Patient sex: M
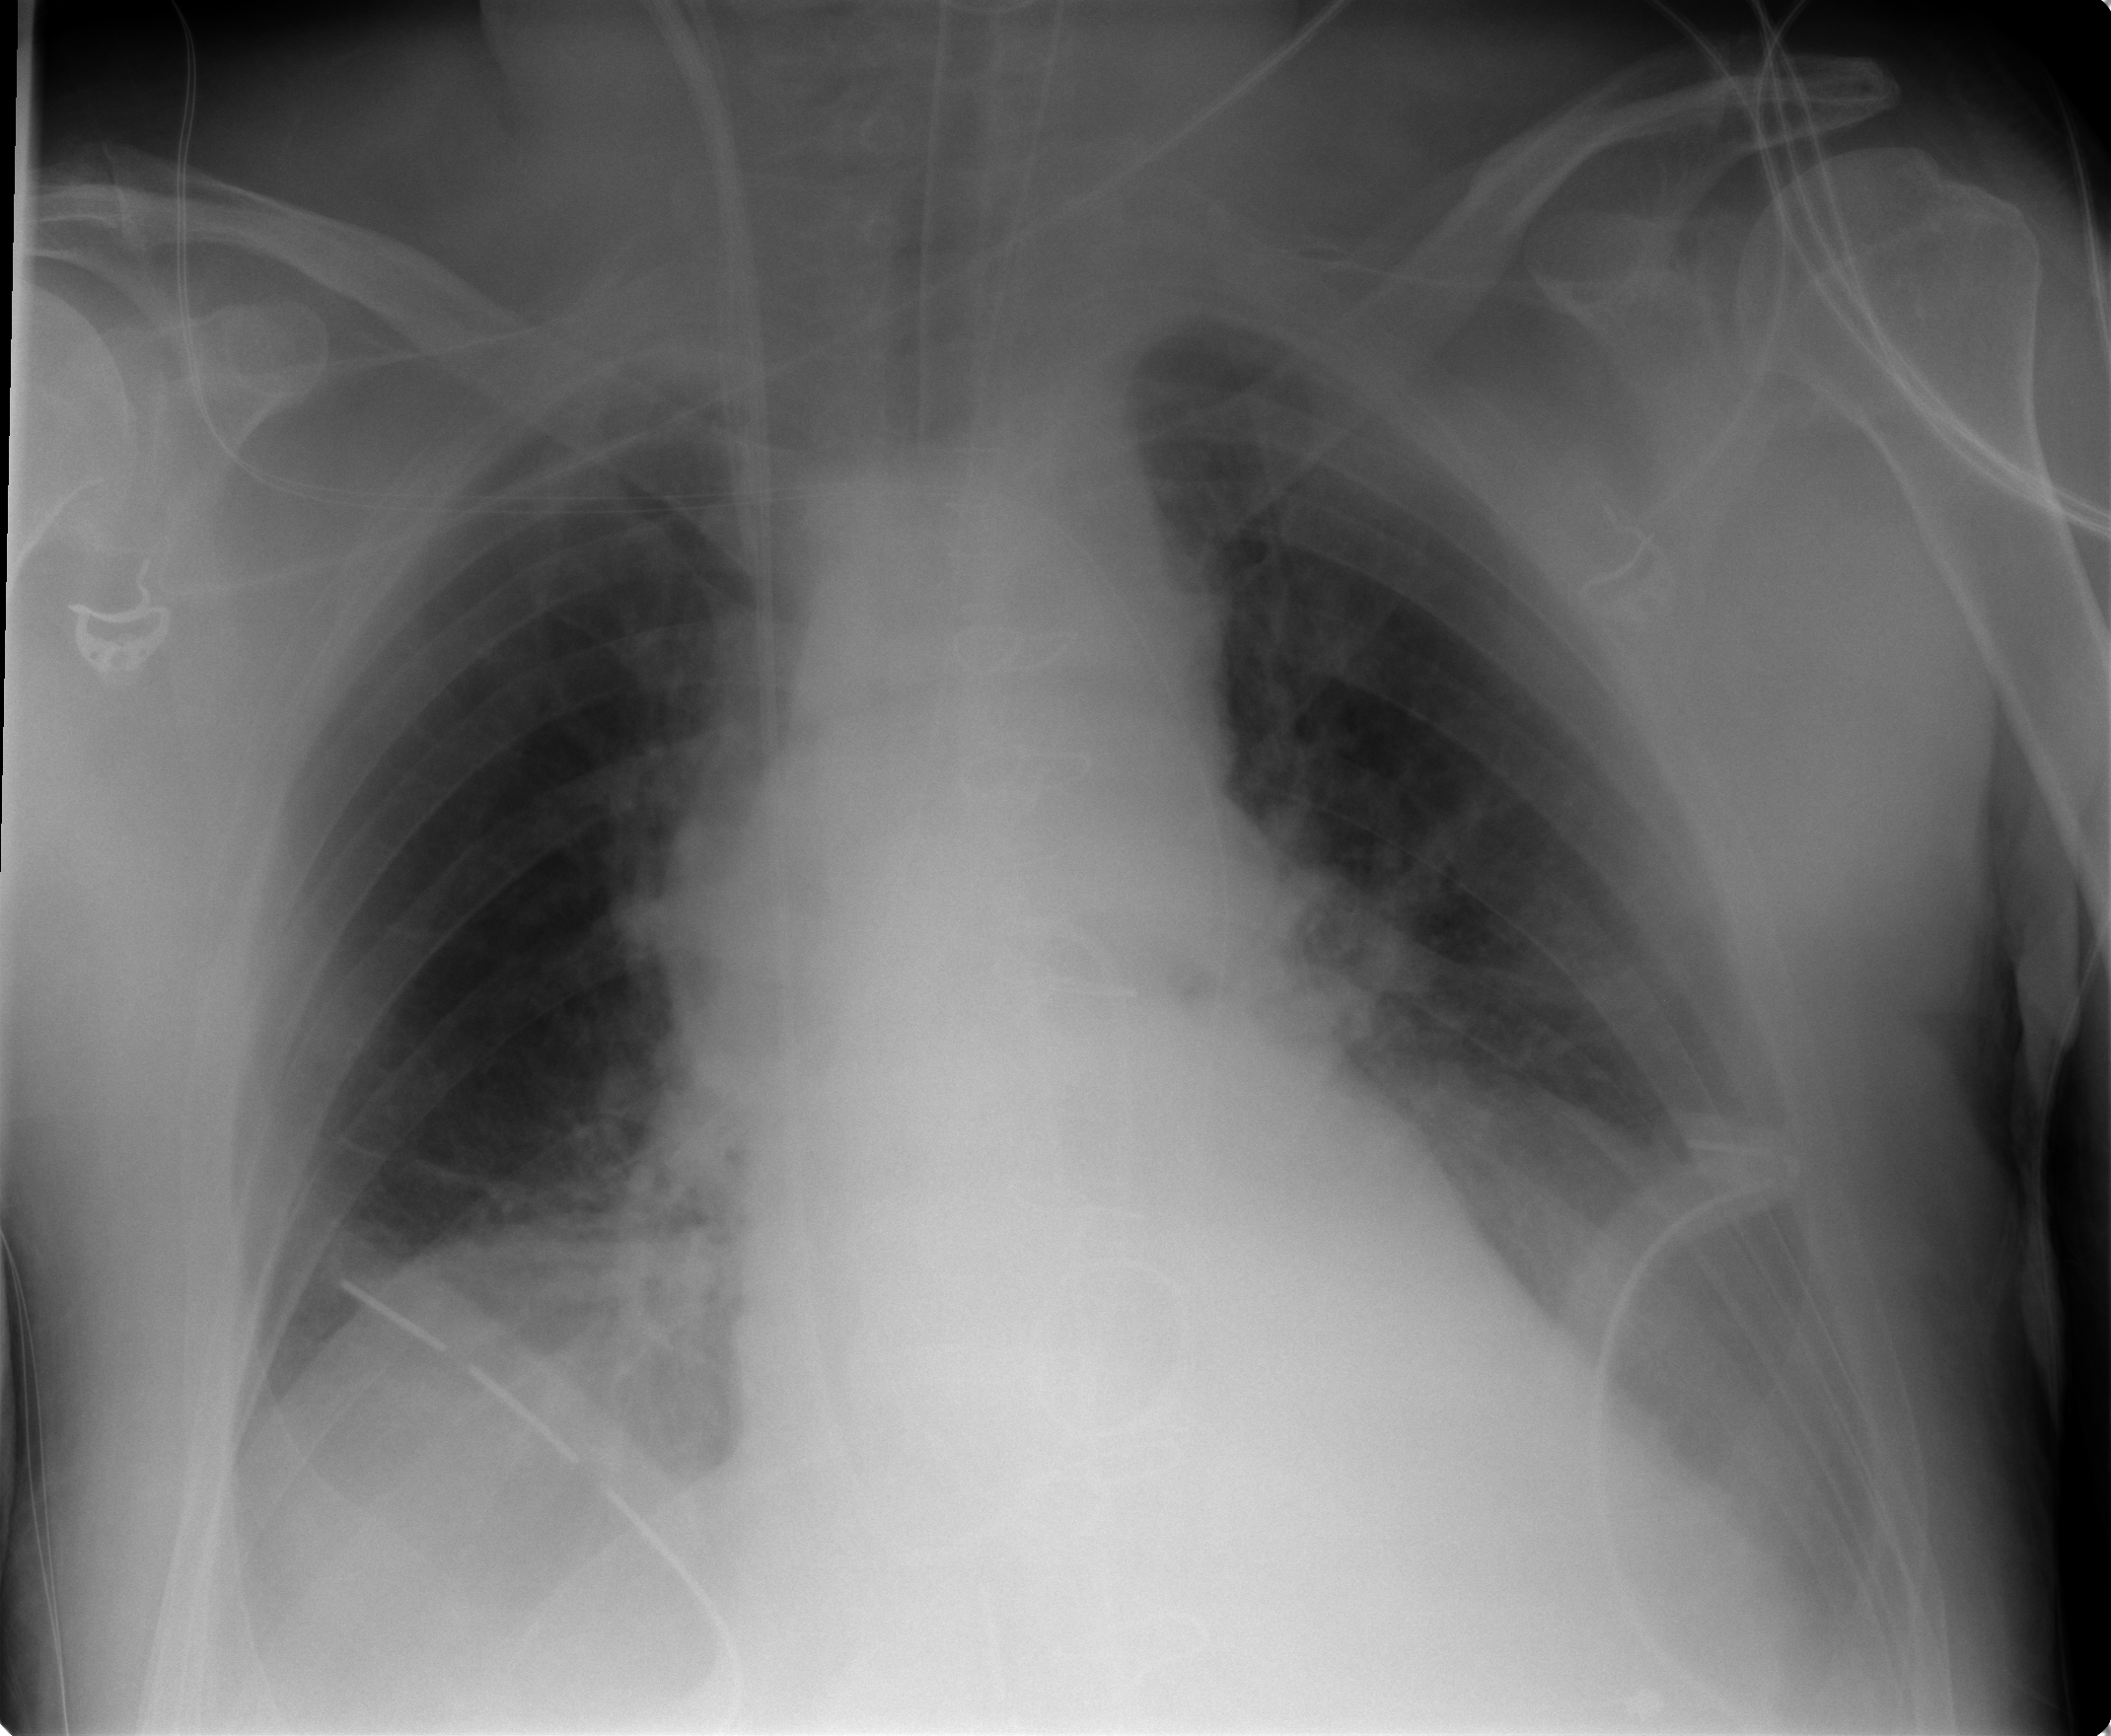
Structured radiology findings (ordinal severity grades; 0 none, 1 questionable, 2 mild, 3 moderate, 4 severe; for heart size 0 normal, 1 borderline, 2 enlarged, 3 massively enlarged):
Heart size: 2
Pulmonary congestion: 1
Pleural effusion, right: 2
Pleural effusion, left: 3
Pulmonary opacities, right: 0
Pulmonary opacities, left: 0
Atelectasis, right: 2
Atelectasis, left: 2